Field crop: tomato
Growth stage: 1
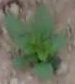
Species: solanum